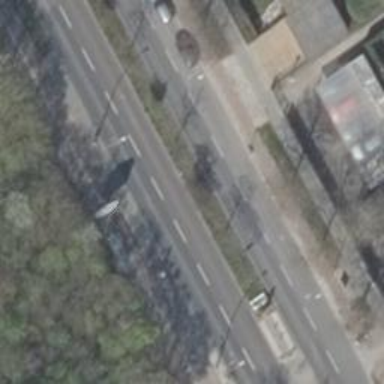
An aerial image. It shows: Secondary road with asphalt surface. It is dual carriageway with shared busway on the right side for cyclists.